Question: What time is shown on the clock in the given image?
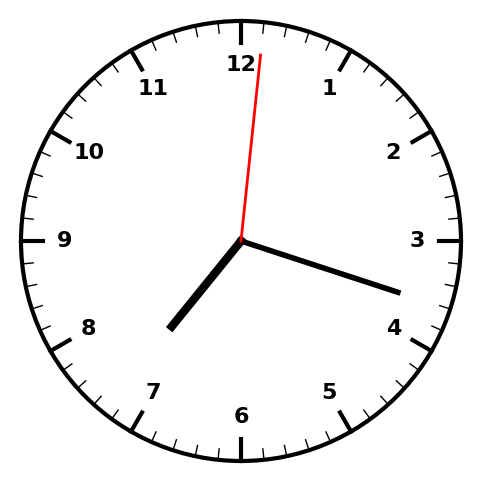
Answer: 07:18:01